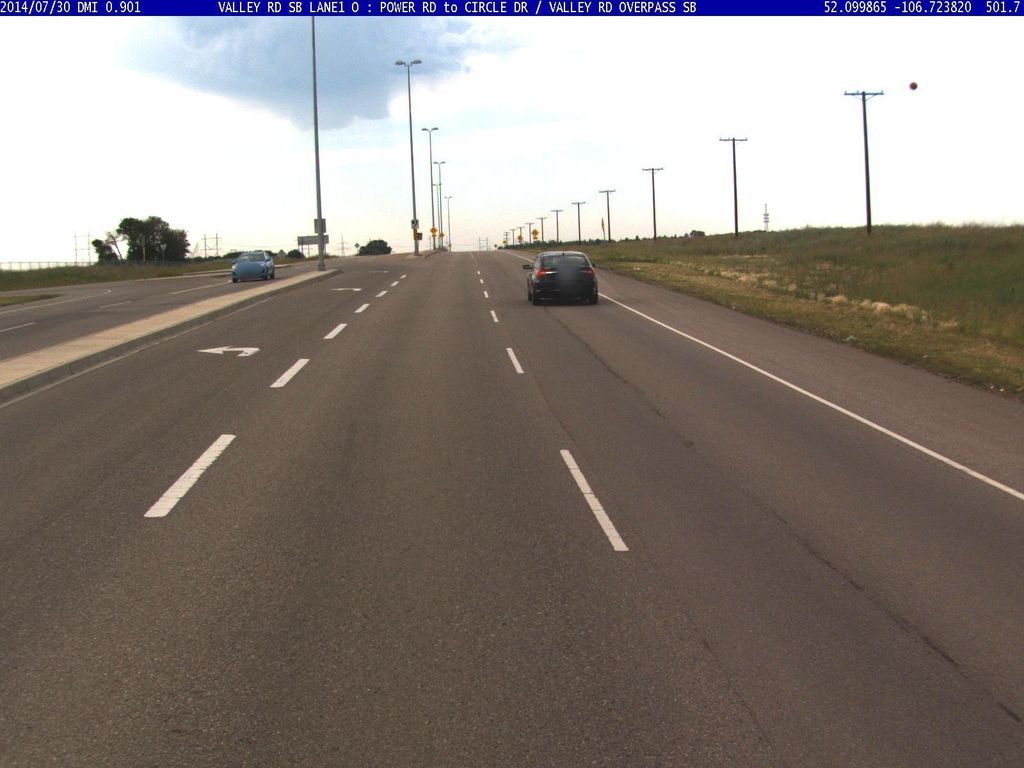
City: saskatoon